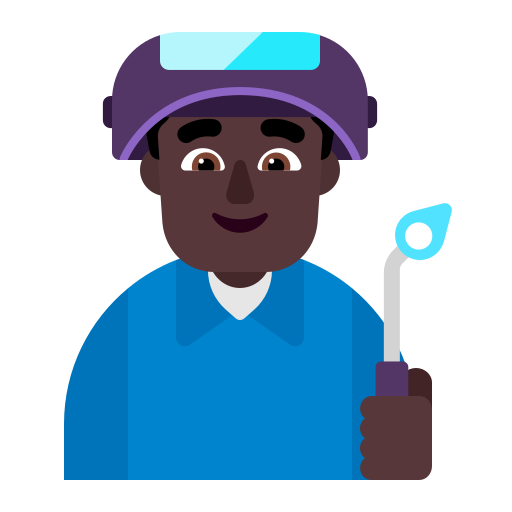
man factory worker flat dark